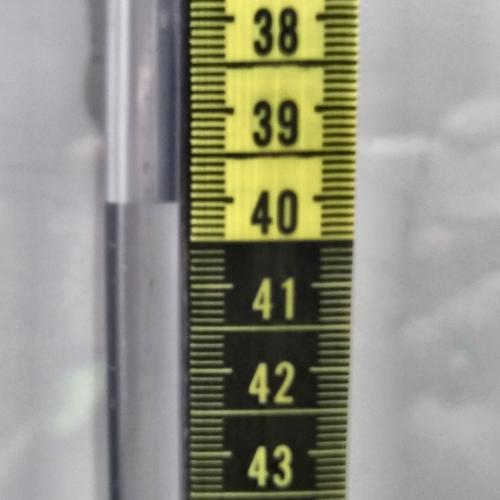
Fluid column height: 40.0 cm